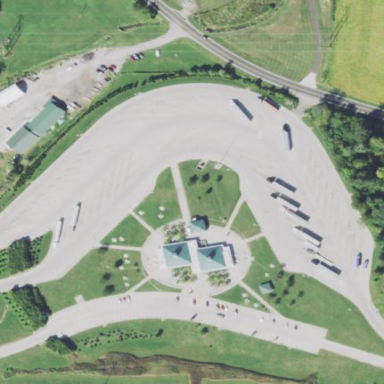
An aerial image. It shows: Rest area along the road.